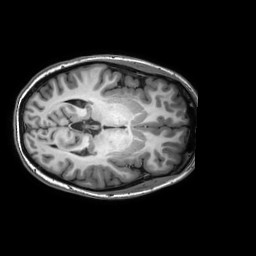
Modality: T1w
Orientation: axial
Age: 23
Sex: female